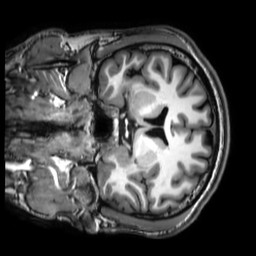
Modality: T1w
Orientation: coronal
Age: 29
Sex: male
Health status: healthy
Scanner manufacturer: philips
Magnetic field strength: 3 T
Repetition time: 0.009 s
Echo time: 0.003996 s